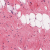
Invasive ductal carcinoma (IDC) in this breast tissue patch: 0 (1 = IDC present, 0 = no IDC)